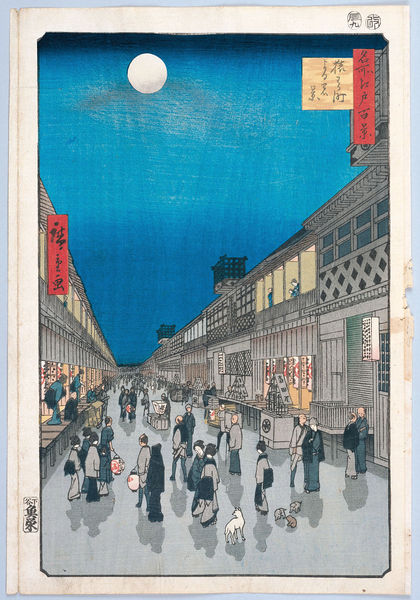
Titel: 100 berühmte Ansichten von Edo
Künstler: Utagawa Hiroshige
Schlagwörter: blau, himmel, schatten, menschen, stadt, fenster, nacht, strasse, zeichnung, hund, rot, tiere, häuser, sonne, händler, lampions, japan, schrift, fassaden, gasse, läden, japanisch, schriftzeichen, flucht, katze, mond, druck, einkaufen, farbholzschnitt, vollmond, kimono, asia, höuser, edo, einkaufsstraße, aft, zeischnug, einkaufssatrase, ischjapanisch, wlepen, lampoins